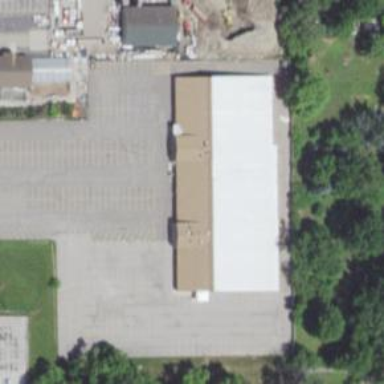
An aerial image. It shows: Building housing bowling alley.